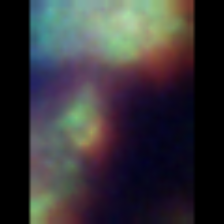
Taxon: Unknown_detritus
Group: Unknown